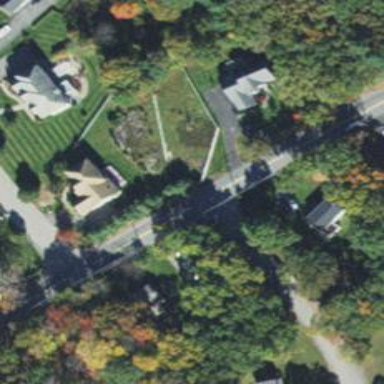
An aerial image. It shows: Residential road.